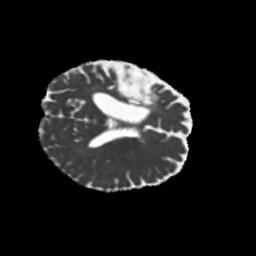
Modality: MD
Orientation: axial
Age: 56
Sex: female
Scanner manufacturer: siemens
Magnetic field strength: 3 T
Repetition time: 5.25 s
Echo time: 0.08 s